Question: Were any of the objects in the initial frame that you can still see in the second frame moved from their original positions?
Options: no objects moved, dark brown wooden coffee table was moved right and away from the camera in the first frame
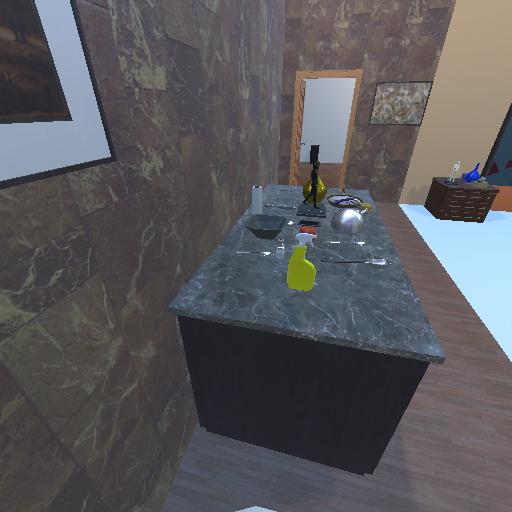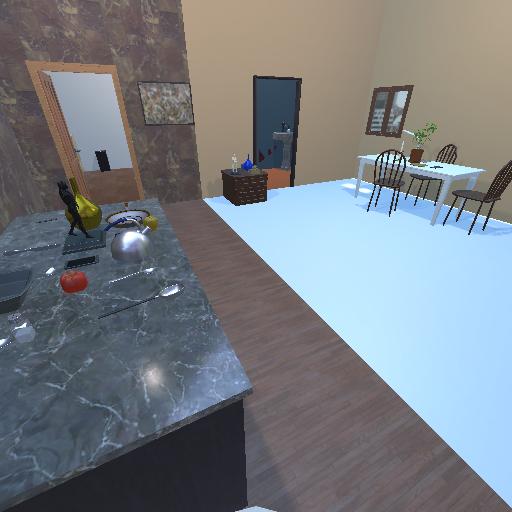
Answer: no objects moved